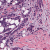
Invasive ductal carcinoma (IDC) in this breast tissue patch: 0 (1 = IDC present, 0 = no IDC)